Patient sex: M
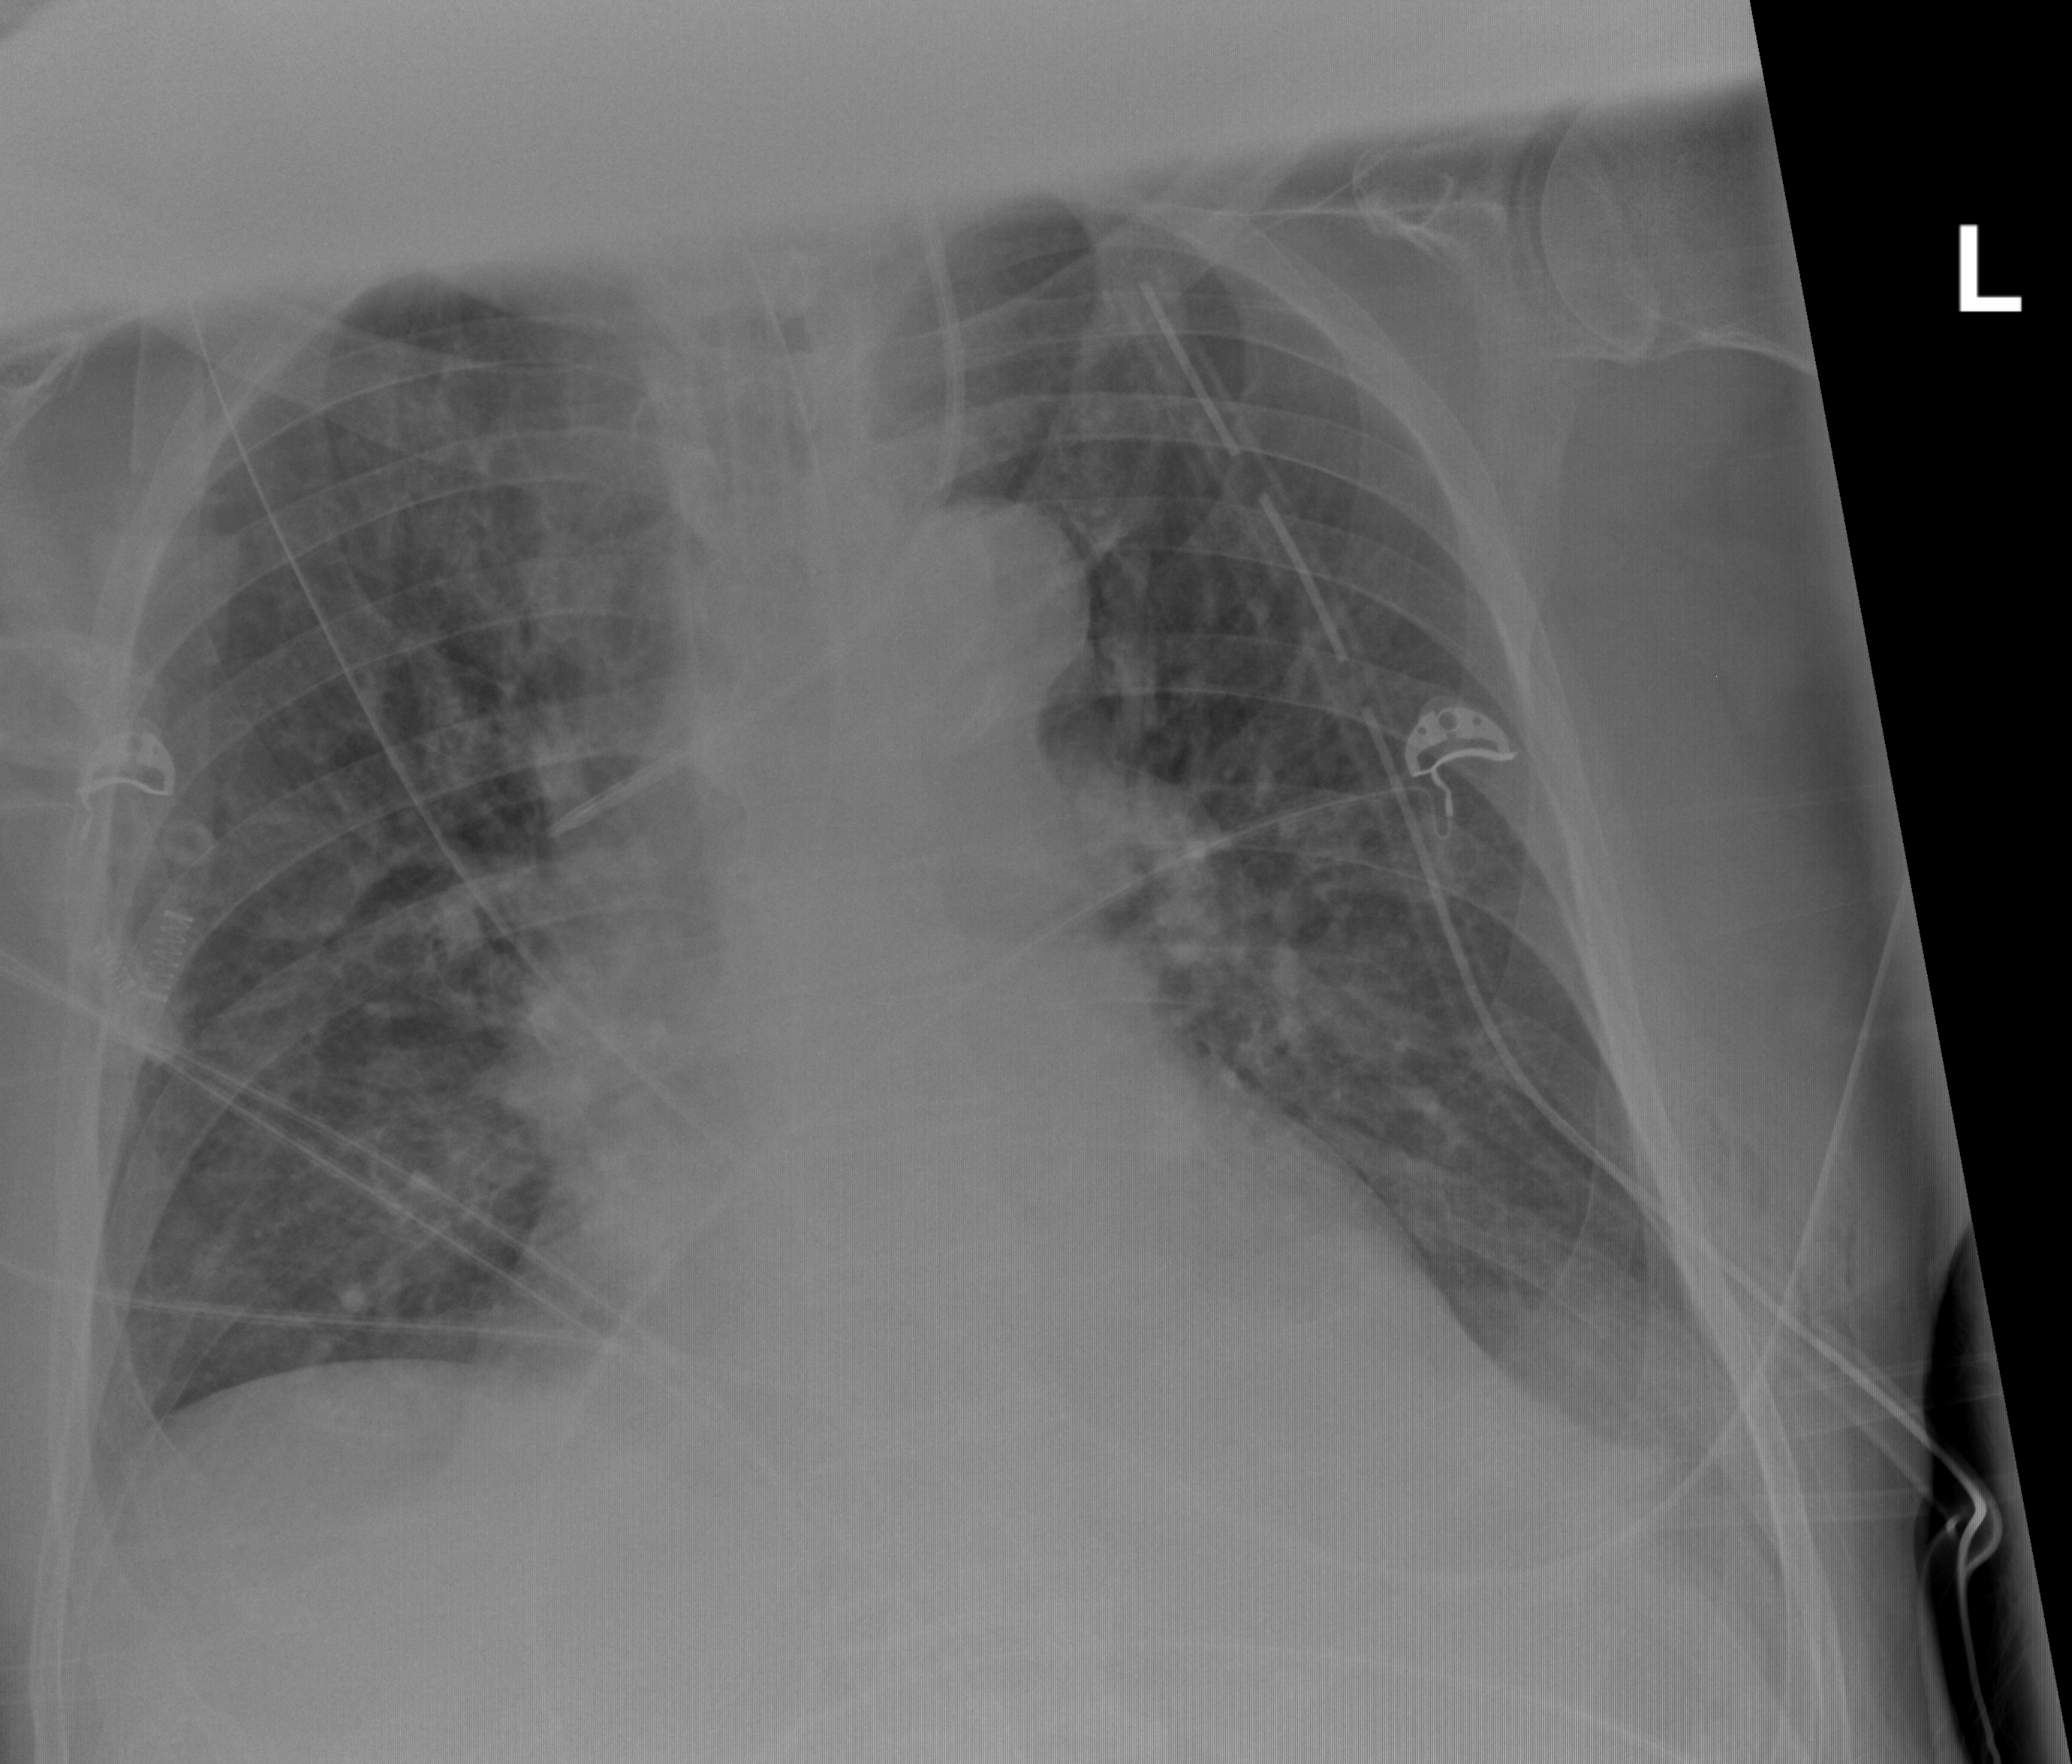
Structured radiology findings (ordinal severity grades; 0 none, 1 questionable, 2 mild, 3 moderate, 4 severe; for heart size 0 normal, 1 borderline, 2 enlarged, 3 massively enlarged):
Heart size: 2
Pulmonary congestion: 2
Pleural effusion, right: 0
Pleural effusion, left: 2
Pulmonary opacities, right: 2
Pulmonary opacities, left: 1
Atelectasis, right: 2
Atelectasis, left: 2